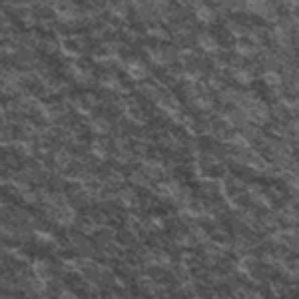
Label: frost